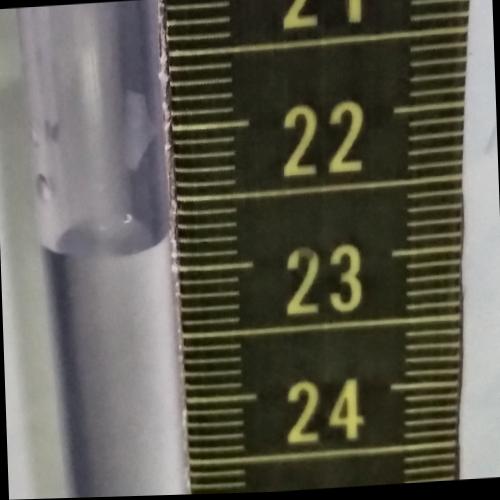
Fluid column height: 22.8 cm